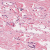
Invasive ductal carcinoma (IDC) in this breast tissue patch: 0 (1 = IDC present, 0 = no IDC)